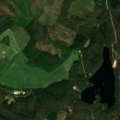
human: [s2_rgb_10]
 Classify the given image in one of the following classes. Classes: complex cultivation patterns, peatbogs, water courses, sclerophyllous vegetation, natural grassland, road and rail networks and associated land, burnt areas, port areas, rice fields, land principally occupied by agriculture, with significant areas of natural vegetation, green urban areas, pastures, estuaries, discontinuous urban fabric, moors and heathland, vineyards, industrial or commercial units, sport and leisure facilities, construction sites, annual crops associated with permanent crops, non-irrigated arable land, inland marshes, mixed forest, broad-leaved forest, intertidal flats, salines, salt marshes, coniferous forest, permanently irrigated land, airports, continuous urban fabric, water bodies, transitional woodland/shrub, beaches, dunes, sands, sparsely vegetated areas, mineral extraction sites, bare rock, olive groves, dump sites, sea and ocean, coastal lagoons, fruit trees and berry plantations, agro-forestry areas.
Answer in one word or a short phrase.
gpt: non-irrigated arable land, coniferous forest, mixed forest